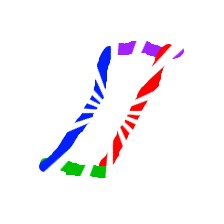
Shape: parallelogram